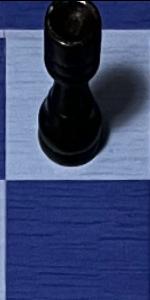
Label: Empty